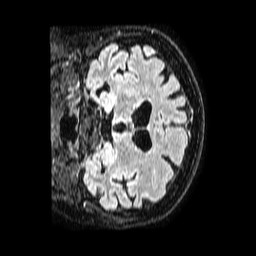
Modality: FLAIR
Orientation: coronal
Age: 79
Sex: female
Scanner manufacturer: philips
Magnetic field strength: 1.5 T
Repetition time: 4.8 s
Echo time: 0.3 s